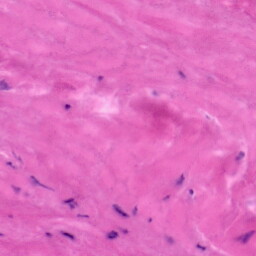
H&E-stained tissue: Tonsil